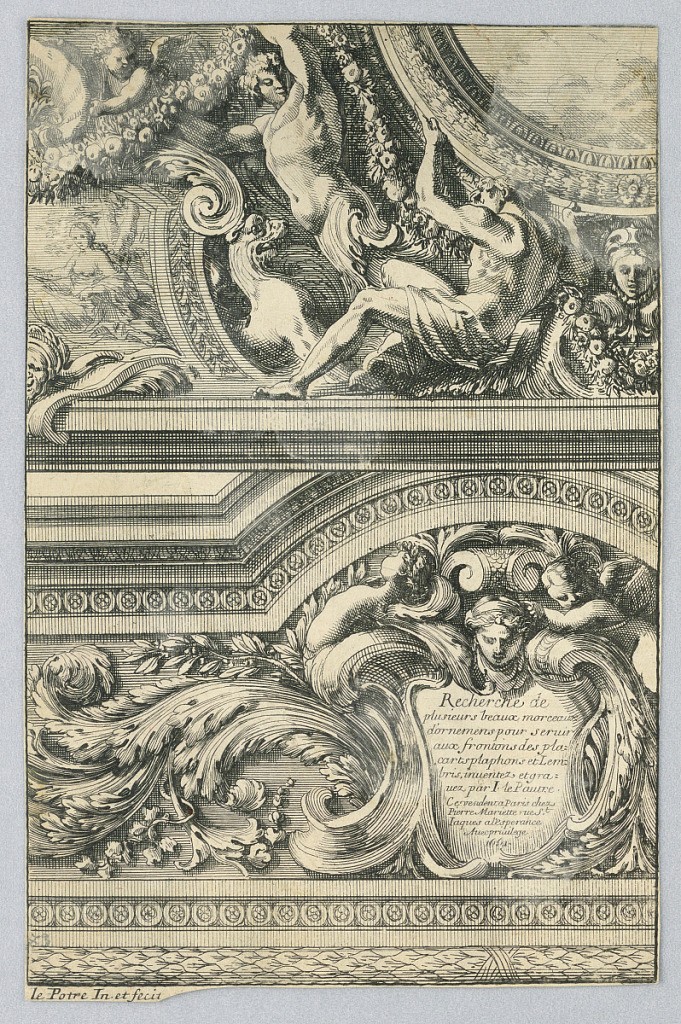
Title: Sheet from the set, "Recherche de Plusieurs Beaux Morceaux d'Ornamens"
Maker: Jean Le Pautre, French, 1618–1682
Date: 1661
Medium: Etching on paper
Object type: Print
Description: A = Jombert 16, 1. The signature is preserved in the bottom margin, of which most has been cut off. B = J. 16, 3.